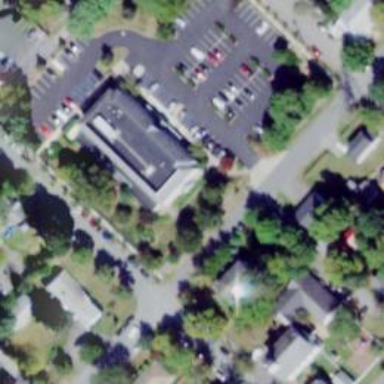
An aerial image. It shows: Clinic building offering healthcare services.